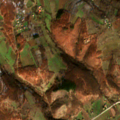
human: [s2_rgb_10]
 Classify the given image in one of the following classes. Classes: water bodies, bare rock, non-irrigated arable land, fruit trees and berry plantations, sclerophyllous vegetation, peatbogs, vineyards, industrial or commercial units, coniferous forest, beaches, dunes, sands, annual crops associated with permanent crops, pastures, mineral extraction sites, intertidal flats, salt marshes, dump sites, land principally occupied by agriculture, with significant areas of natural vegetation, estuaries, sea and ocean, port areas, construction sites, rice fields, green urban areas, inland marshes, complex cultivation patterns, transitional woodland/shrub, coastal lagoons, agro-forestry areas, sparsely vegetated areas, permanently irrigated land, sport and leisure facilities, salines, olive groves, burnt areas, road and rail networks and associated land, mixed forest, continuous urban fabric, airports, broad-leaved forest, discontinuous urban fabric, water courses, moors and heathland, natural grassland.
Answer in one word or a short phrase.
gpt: complex cultivation patterns, land principally occupied by agriculture, with significant areas of natural vegetation, broad-leaved forest